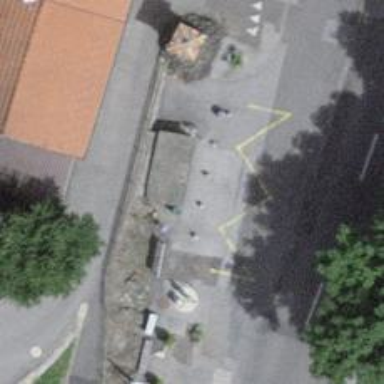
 serving as platform for public transportation."